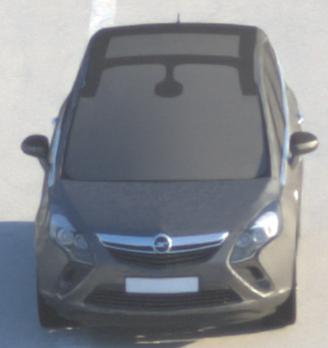
Make: Opel
Model: Zafira Tourer 1.8
Detailed model: Zafira (C) Tourer
Model produced from: 2012/01
Model produced until: 2015/06
Doors: 5
Color: gray
Road condition: dry road
Daytime: sunrise or sunset
Contrast: medium contrast